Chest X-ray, AP view. Patient: 63 years old, sex F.
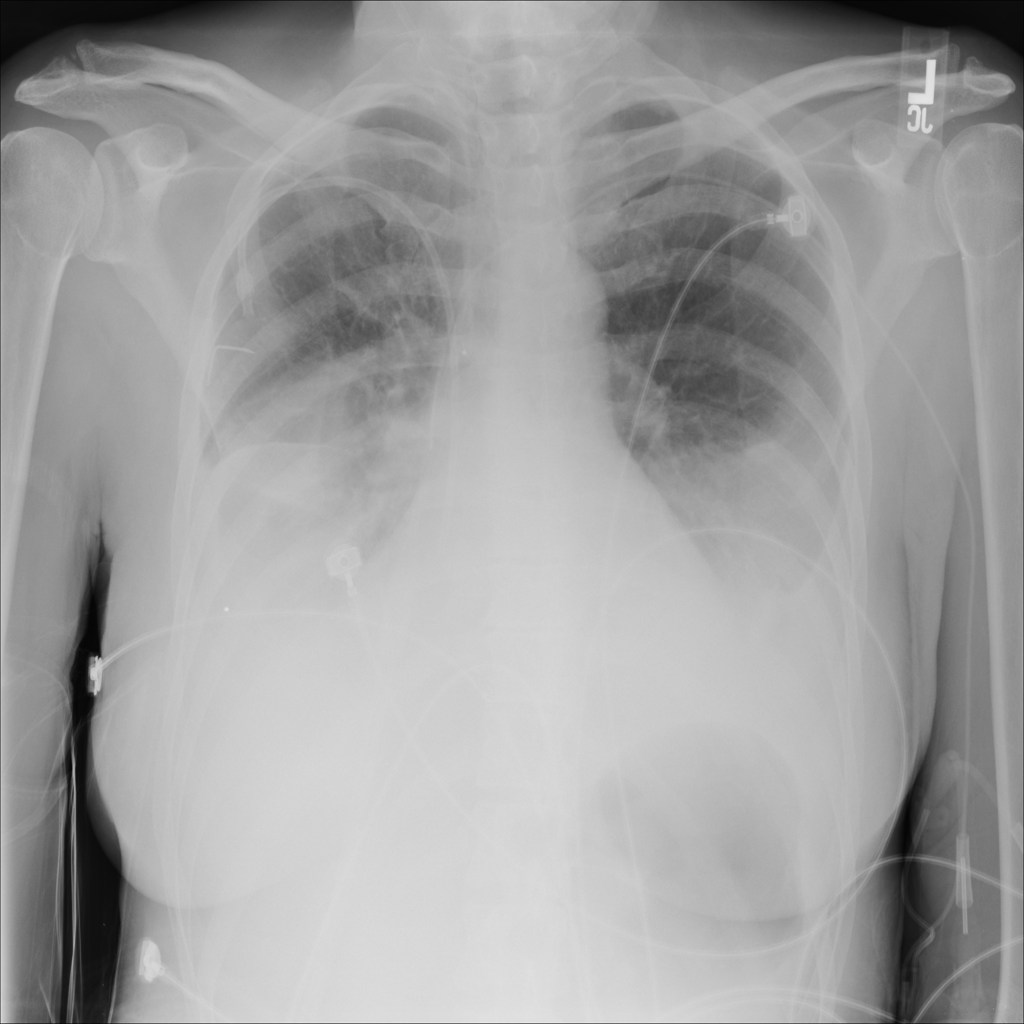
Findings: Atelectasis, Effusion, Infiltration